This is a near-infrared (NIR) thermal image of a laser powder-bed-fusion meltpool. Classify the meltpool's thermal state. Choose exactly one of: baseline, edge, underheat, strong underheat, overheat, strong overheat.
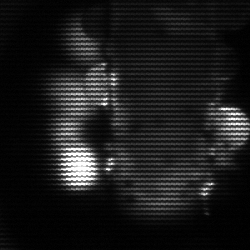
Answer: strong underheat